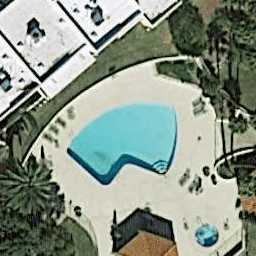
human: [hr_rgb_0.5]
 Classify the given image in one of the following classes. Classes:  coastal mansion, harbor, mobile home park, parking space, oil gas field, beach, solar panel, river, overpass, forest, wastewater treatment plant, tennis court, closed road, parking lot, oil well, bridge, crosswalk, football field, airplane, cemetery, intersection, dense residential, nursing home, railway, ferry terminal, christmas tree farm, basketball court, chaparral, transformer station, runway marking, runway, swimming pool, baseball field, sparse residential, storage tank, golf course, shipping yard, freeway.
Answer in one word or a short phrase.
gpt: swimming pool